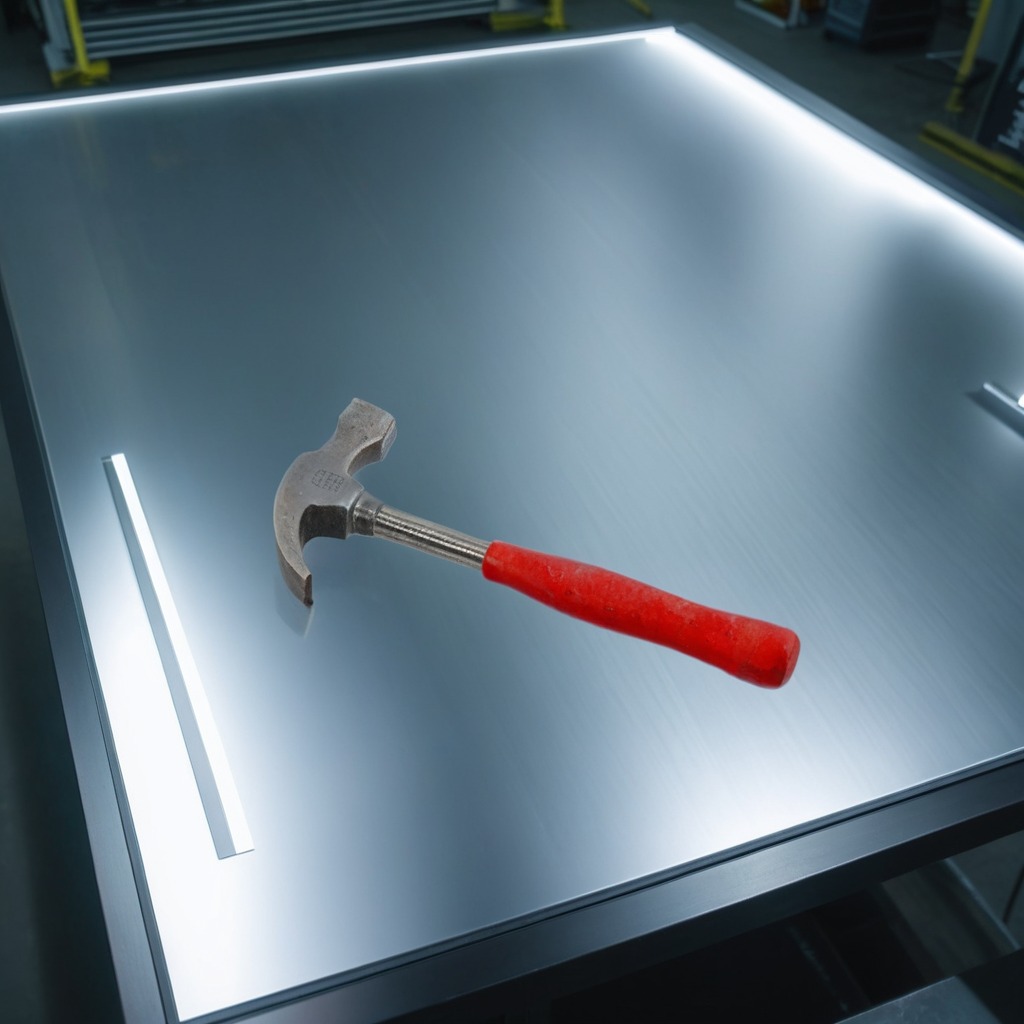
A hammer is lying on a metal table in a machine shop under fluorescent lights.